RGB frame:
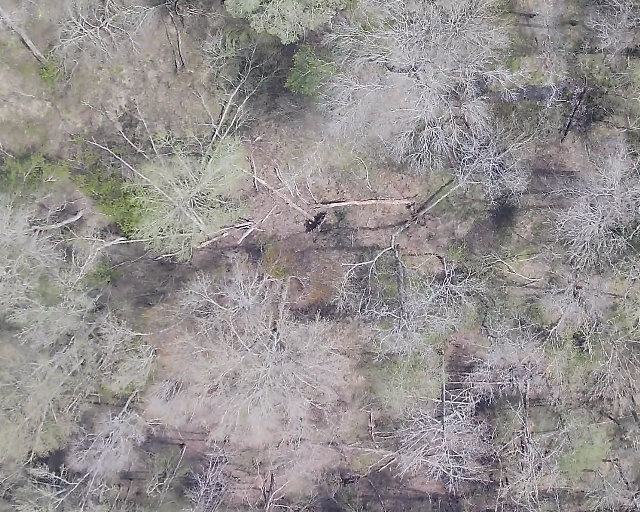
Thermal frame:
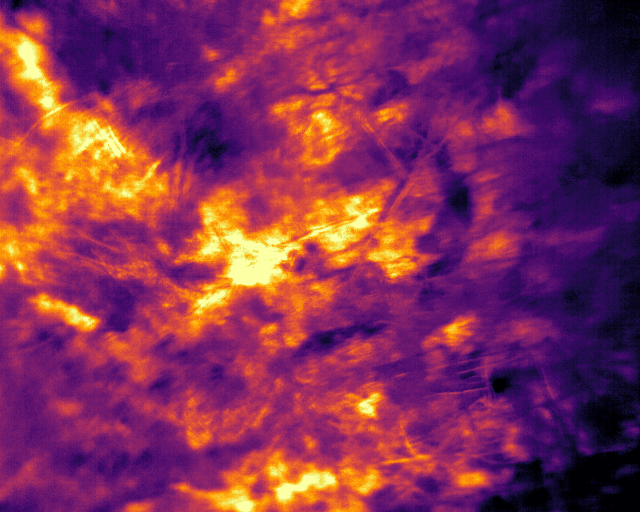
Captured: 2026-02-26 03:45:45
Pixels at or above 80 °C: 0 (fraction of frame: 0)